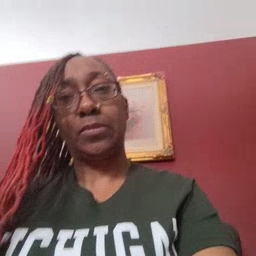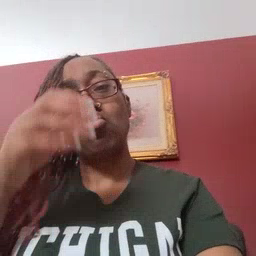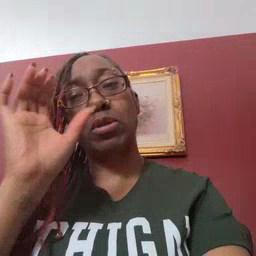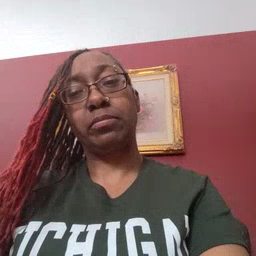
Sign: drink